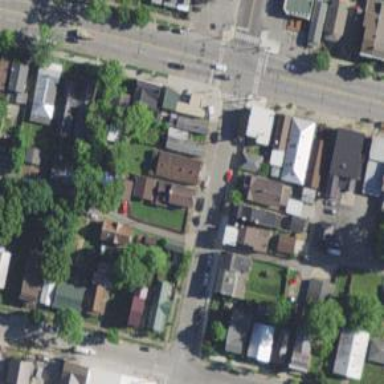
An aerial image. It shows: Alley classified as service road.